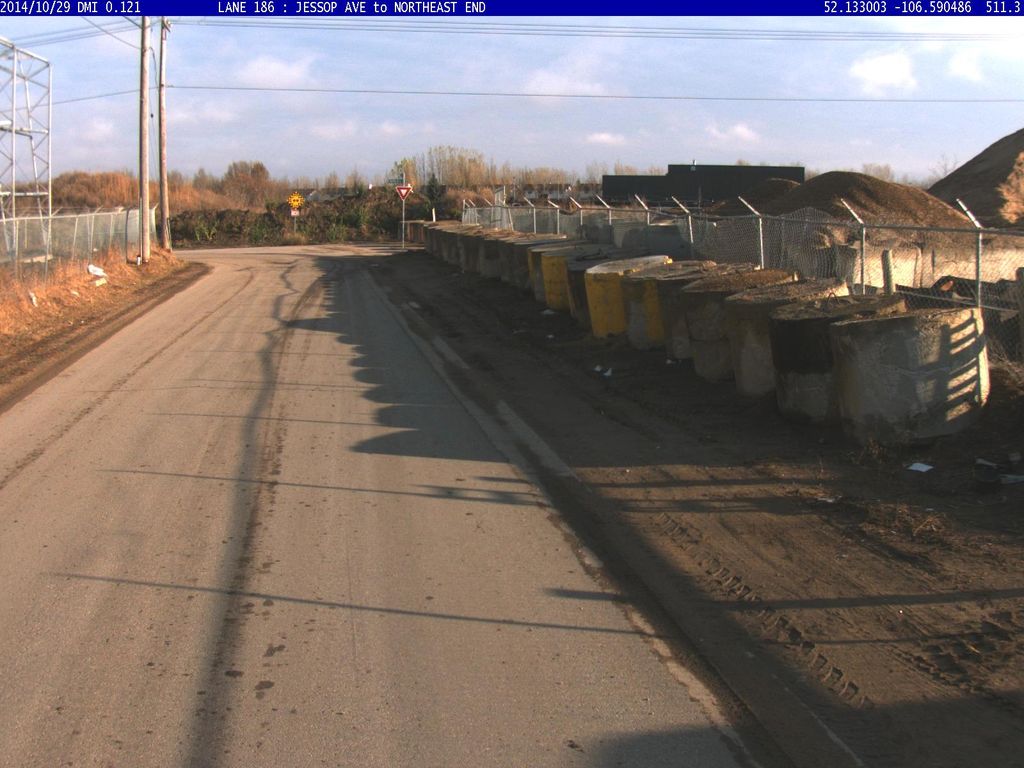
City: saskatoon